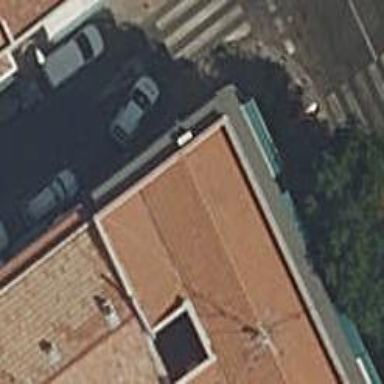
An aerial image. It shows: Bar.